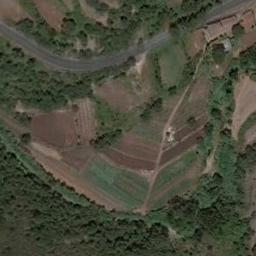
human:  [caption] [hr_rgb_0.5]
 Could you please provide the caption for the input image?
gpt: There are many green plants on the terrace .

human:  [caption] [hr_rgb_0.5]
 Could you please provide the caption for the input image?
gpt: A large layer of brown and green mixed terraces with several winding narrow paths .

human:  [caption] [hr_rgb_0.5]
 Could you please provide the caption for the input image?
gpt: Half of the terraces are full of crops, and the other half are empty .

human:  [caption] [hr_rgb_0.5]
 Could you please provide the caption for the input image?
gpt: The bare and green terrace is next to some trees .

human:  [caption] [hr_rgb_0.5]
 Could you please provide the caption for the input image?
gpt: There are many green trees beside the terraces .